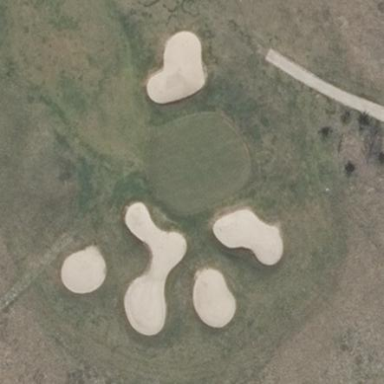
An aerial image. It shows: Golf green.